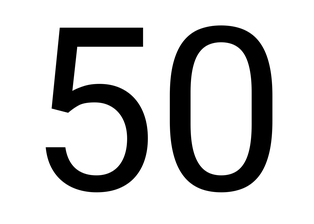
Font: Roboto_Regular